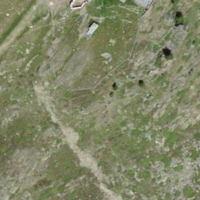
EUNIS habitat code: 26
Species observed at this site:
Marmota marmota
Campanula barbata